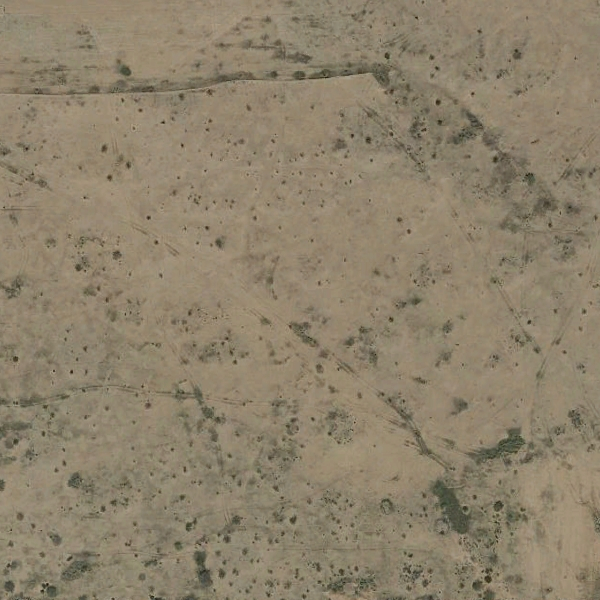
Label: BareLand